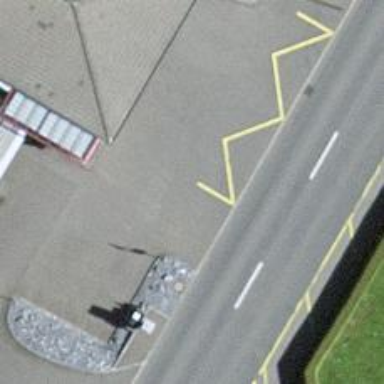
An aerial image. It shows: Asphalt platform for public transport.